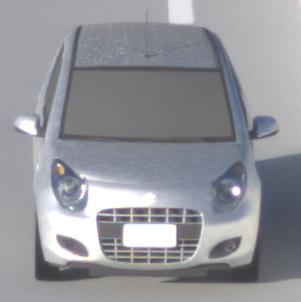
Make: Suzuki
Model: Alto 1.0
Detailed model: Alto (V)
Model produced from: 2011/02
Model produced until: 2011/03
Doors: 5
Color: white
Road condition: dry road
Daytime: morning or afternoon
Contrast: high contrast